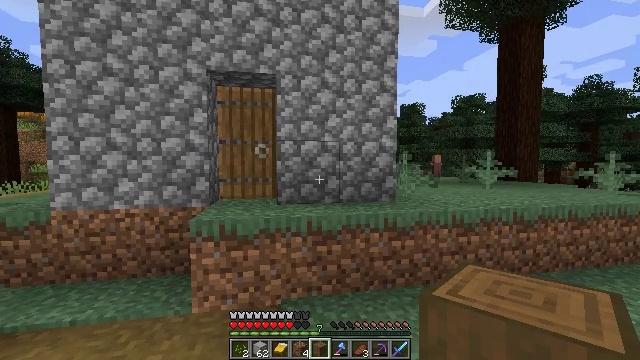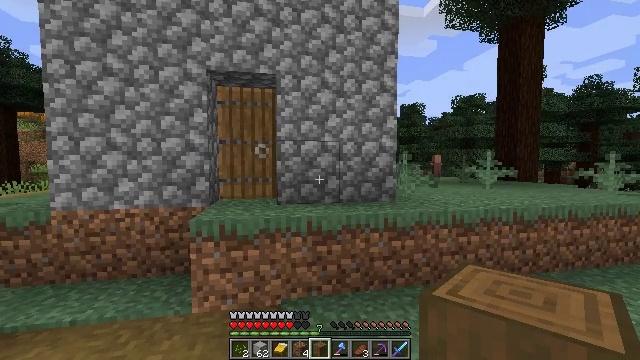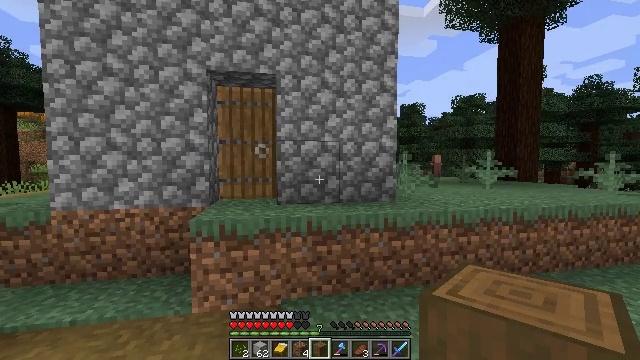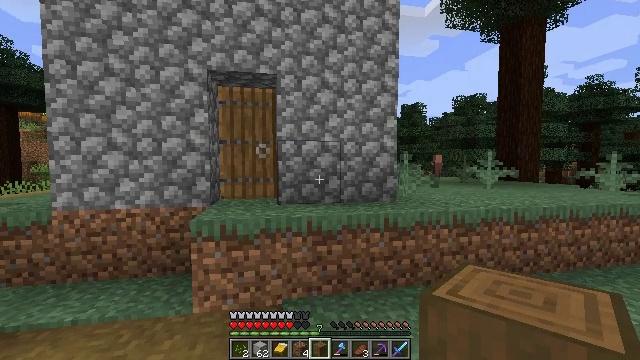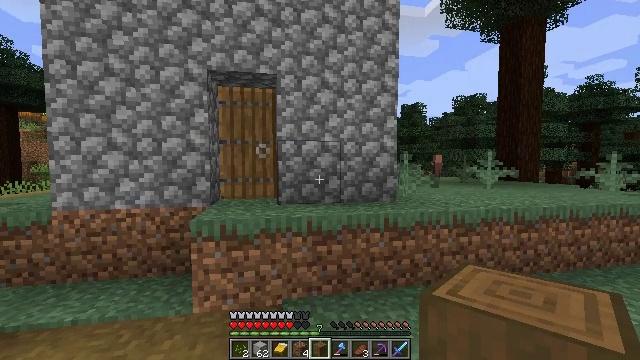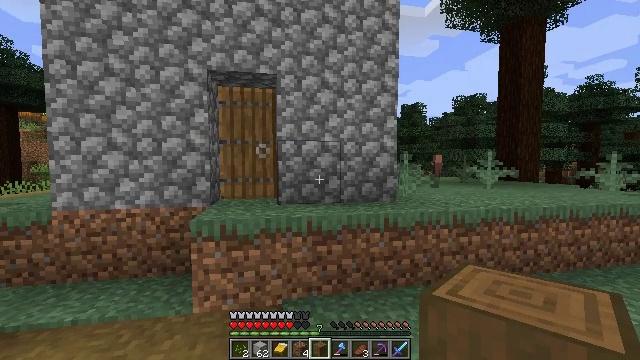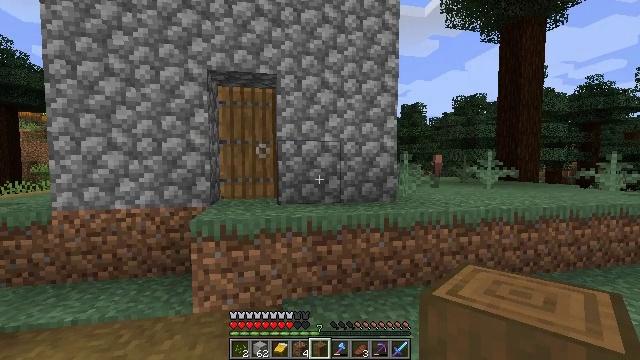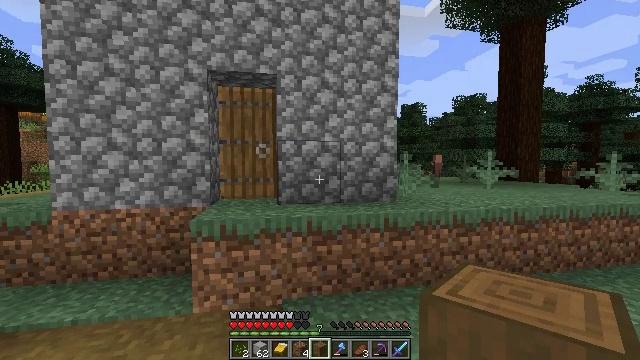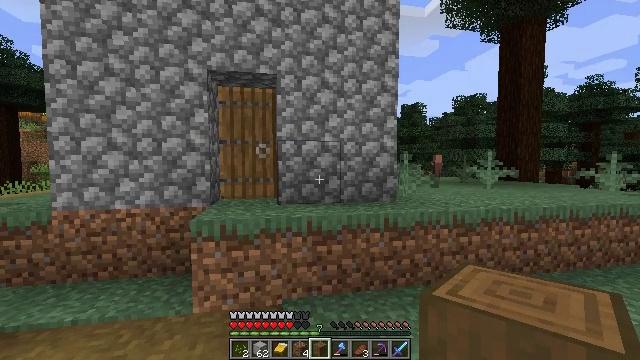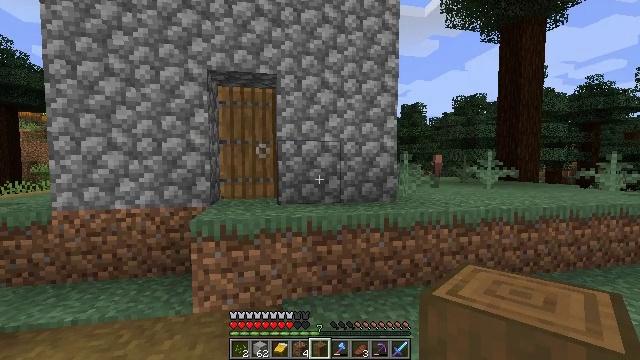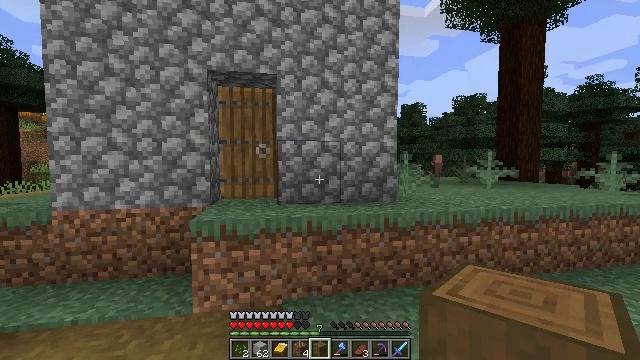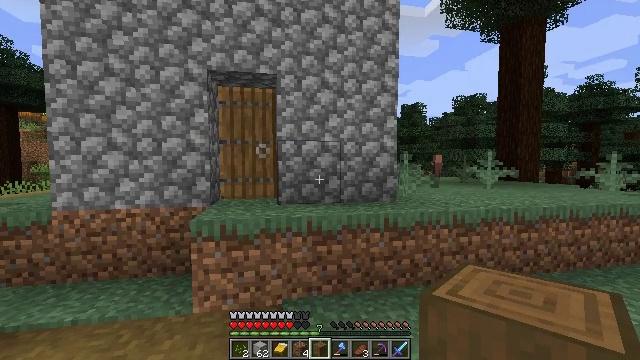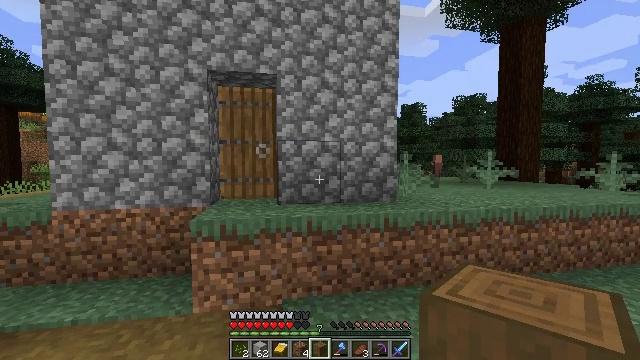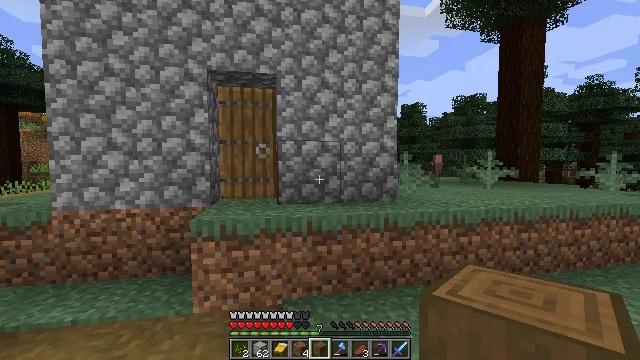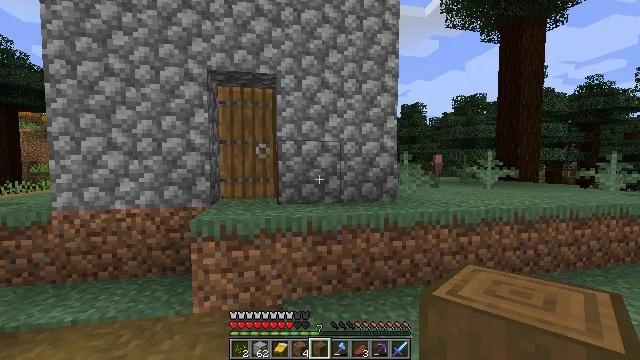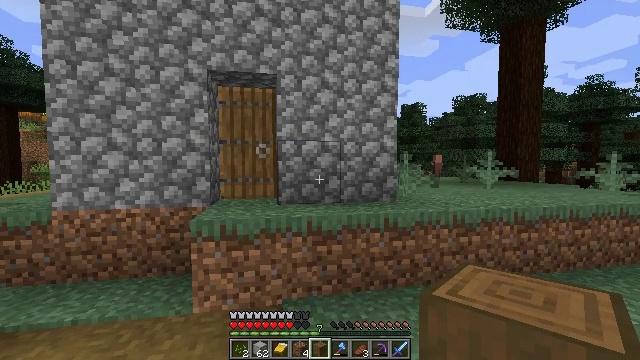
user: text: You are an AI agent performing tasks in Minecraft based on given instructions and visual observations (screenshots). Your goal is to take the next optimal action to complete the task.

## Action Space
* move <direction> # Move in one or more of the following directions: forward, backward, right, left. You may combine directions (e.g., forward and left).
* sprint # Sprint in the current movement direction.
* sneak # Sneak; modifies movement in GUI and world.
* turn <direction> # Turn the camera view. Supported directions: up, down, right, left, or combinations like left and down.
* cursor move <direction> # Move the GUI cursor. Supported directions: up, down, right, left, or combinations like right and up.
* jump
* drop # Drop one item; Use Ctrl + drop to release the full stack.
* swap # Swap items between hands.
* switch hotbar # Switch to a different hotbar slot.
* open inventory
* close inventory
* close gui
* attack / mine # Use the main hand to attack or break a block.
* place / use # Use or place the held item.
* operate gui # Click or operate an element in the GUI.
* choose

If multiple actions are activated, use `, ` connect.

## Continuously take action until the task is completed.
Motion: motion action
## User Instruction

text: Collect the spruce door for reuse.
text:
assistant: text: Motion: no_op
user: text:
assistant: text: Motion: no_op
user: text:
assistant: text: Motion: no_op
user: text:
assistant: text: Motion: no_op
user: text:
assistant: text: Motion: no_op
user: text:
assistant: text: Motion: no_op
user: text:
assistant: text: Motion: no_op
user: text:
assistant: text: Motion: no_op
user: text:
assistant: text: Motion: no_op
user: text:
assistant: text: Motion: no_op
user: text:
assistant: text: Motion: no_op
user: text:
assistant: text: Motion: no_op
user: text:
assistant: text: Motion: no_op
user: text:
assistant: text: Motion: no_op
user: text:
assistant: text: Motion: no_op
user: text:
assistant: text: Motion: no_op
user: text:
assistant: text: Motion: no_op
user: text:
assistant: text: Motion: no_op
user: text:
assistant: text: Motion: no_op
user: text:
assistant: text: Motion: no_op
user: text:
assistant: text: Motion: no_op
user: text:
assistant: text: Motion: no_op
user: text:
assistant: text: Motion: no_op
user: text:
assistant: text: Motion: no_op
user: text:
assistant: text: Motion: no_op
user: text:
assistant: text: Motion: no_op
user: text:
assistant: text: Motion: no_op
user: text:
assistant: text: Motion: no_op
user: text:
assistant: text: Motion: no_op
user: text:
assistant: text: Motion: no_op